Question: In my ImageView's 'onDraw' I am struggling to convert a Drawable object to a Bitmap (respecting scaling). I'm loading an SVG file as a PictureDrawable. Then I'm trying to apply rounded corners to the image with a BitmapShader. In order to do that I have to convert the Drawable to Bitmap. It basically works, but I'm not getting my head around the scaling procedure.
'''
Bitmap bitmap = Bitmap.createBitmap(
picture.getIntrinsicWidth(),
picture.getIntrinsicHeight(),
Bitmap.Config.ARGB_8888
)
Canvas canvas = new Canvas( bitmap )
// Scaling the Canvas appears to work ...
canvas.concat( getImageMatrix() )
canvas.drawPicture(
picture.getPicture,
// ... however this will not fill the viewport, as the getWidth and getHeight
// values do not reflect the scaling
new RectF( 0, 0, canvas.getWidth(), canvas.getHeight() )
)
paint.setShader( new BitmapShader( bitmap, Shader.TileMode.CLAMP, Shader.TileMode.CLAMP ) )
canvas.drawRoundRect(
new RectF( 0, 0, bitmap.getWidth(), bitmap.getHeight() ),
radius,
radius,
paint
)
'''
Erroneous rendering example for centerCrop scaling:

Besides the problem described in the code comments above I am wondering whether it might be possible to mask the the Picture/SVG file with drawing operations such as clipPath instead of this heavy Bitmap conversion. But it'd have to be anti-aliased, of course.
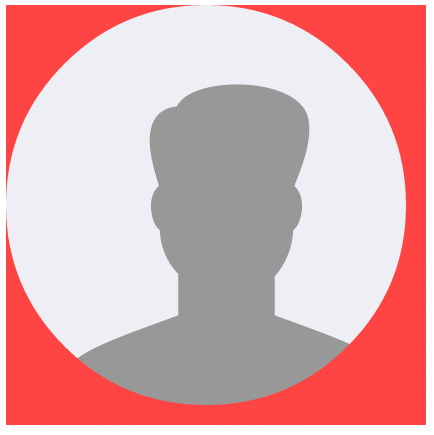
Answer: With pskink's answer (<URL>.
'''
@Override
public void onDraw( Canvas canvas )
{
Paint paint1 = new Paint( Paint.ANTI_ALIAS_FLAG )
Paint paint2 = new Paint()
paint2.setXfermode( new PorterDuffXfermode( Mode.SRC_IN ) )
Drawable drawable = getDrawable()
RectF rectangle = new RectF()
rectangle.set( drawable.getBounds() )
getImageMatrix.mapRect( rectangle )
rectangle.offset( getPaddingLeft(), getPaddingTop() )
// Prevent radius being drawn out of canvas bounds
rectangle.intersect( new RectF( 0, 0, canvas.getWidth(), canvas.getHeight() ) )
int restore = canvas.saveLayer( rectangle, null, Canvas.ALL_SAVE_FLAG )
canvas.drawRoundRect( rectangle, radius.getValue(), radius.getValue(), paint1 )
canvas.saveLayer( rectangle, paint2, Canvas.ALL_SAVE_FLAG )
super.onDraw( canvas )
canvas.restoreToCount( restore )
}
'''